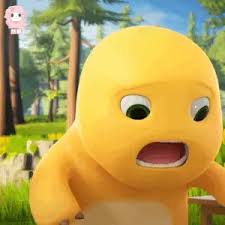
Label: nailong